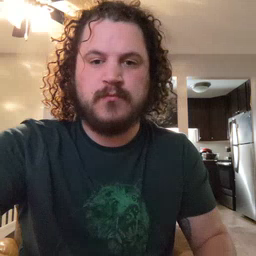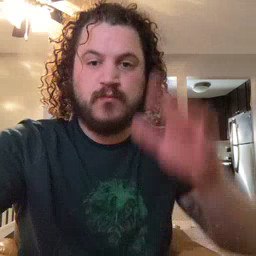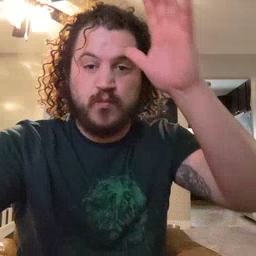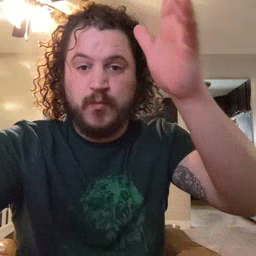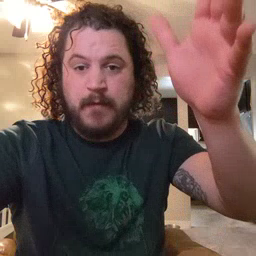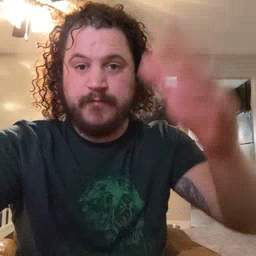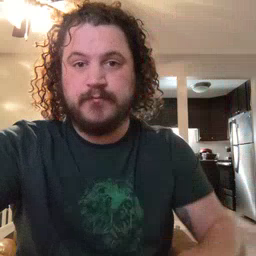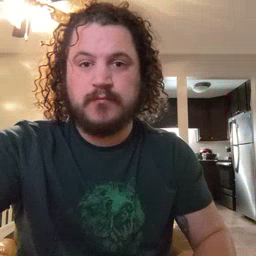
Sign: grandpa